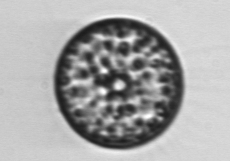
Label: Coscinodiscus